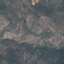
Land use / land cover: HerbaceousVegetation